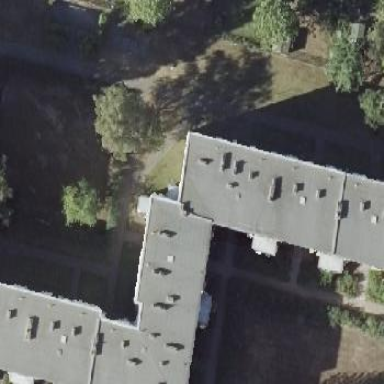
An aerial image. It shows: Flat-roofed apartment building.